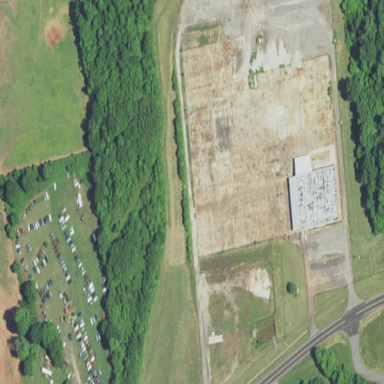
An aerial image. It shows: Historic factory.